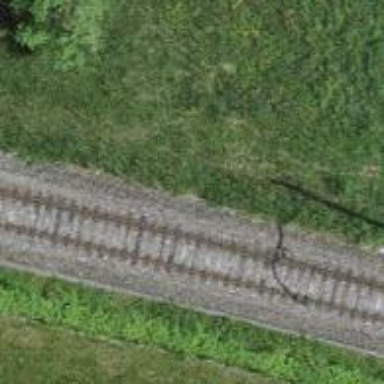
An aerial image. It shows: Railway track with contact line for electrification.